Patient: sex M, age 57
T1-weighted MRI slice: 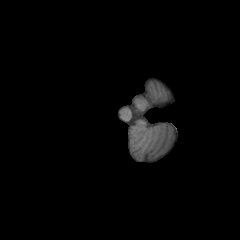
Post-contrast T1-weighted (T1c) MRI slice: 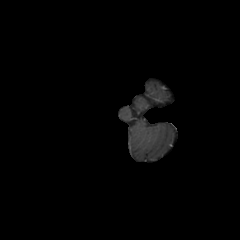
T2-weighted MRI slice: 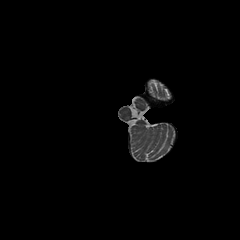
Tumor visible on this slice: no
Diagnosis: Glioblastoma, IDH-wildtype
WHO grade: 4